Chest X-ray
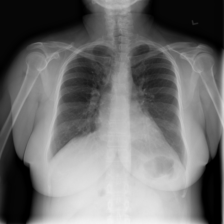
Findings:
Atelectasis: negative
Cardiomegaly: negative
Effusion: negative
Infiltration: negative
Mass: negative
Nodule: negative
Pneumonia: negative
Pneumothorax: negative
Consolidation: negative
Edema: negative
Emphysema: negative
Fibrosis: negative
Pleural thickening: negative
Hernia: negative